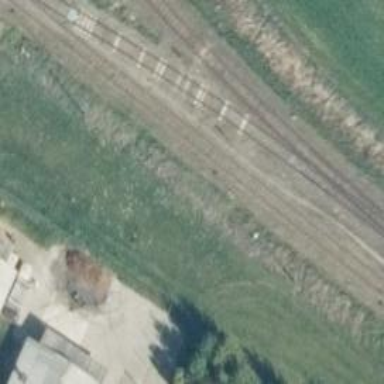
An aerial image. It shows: Railway signal.